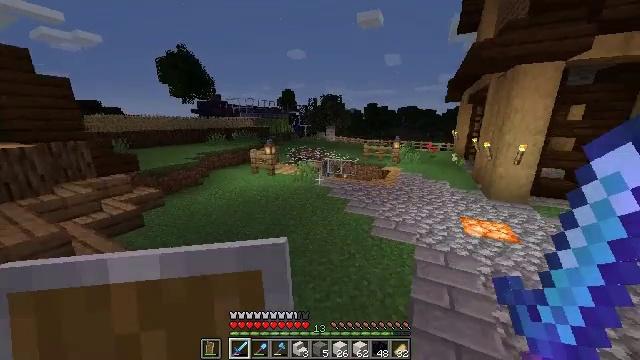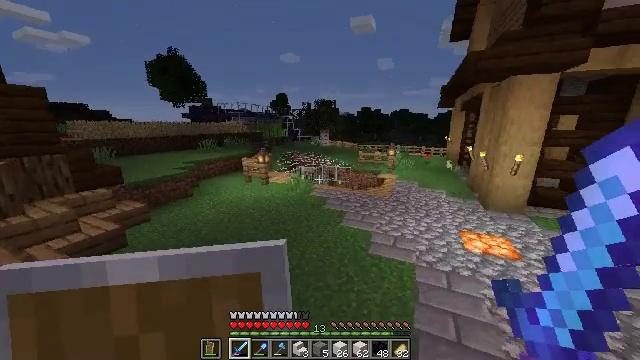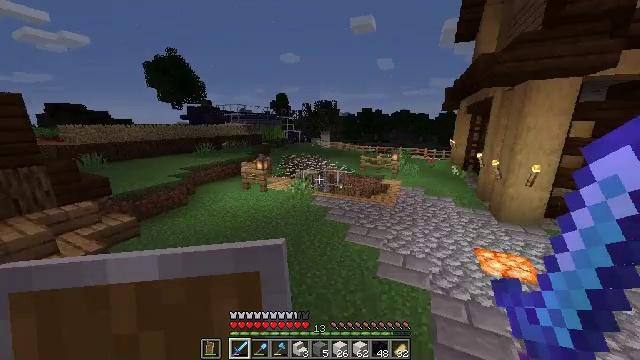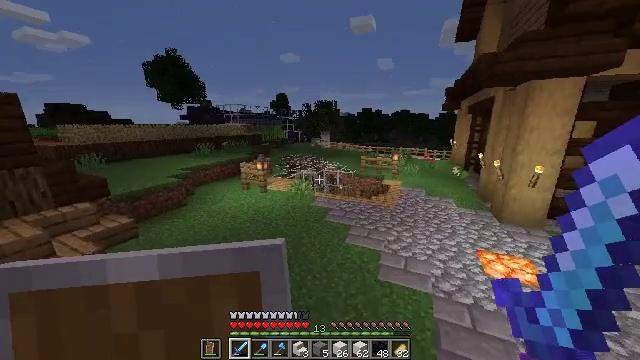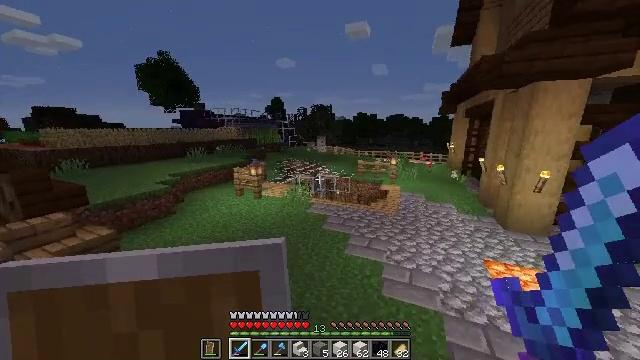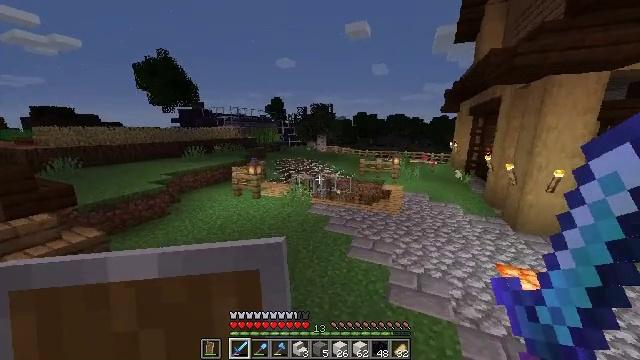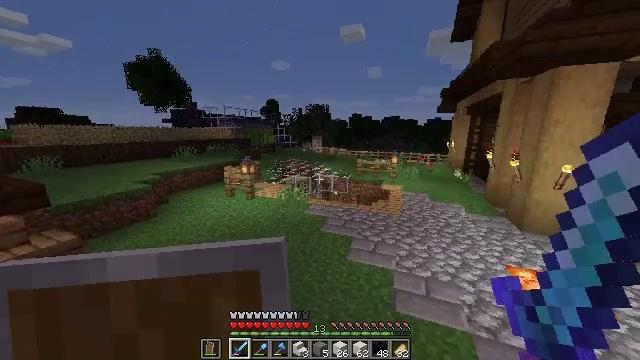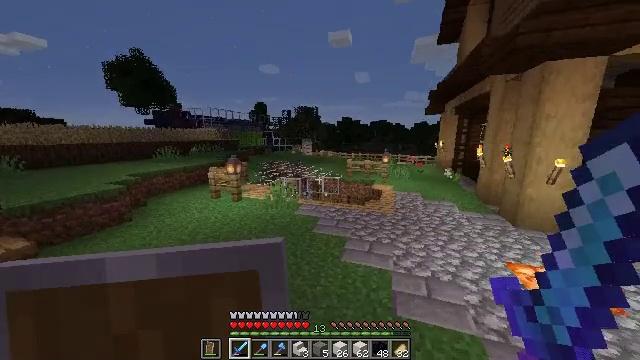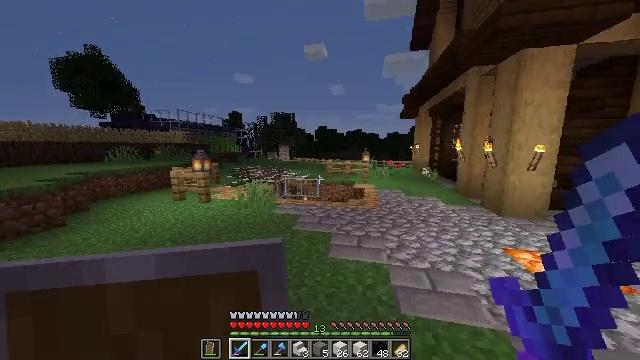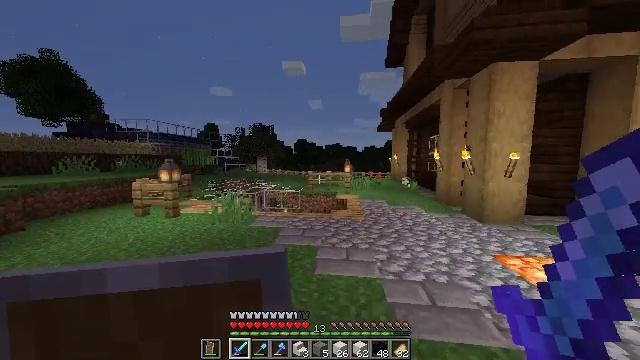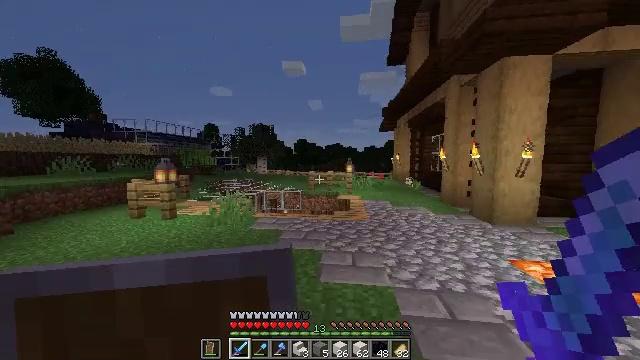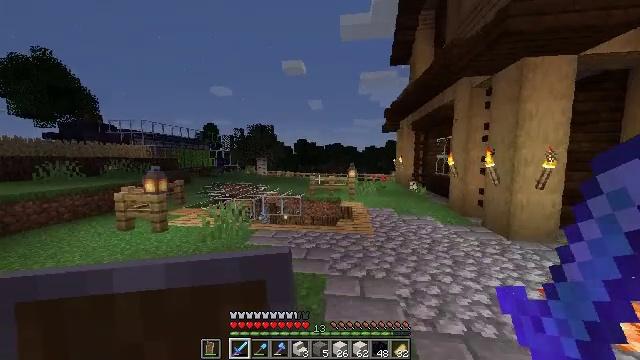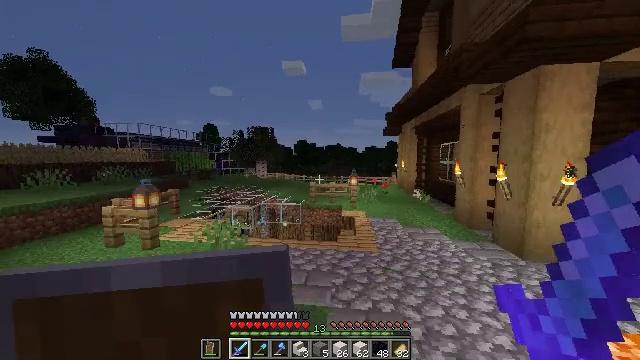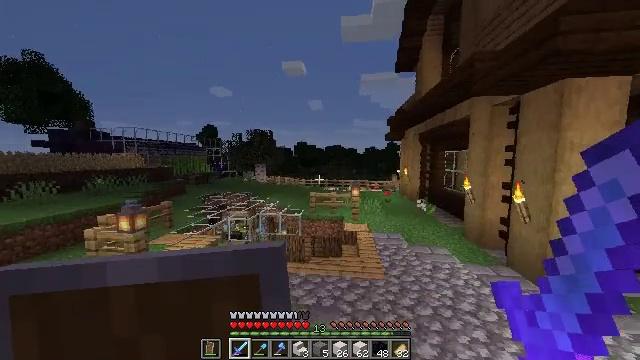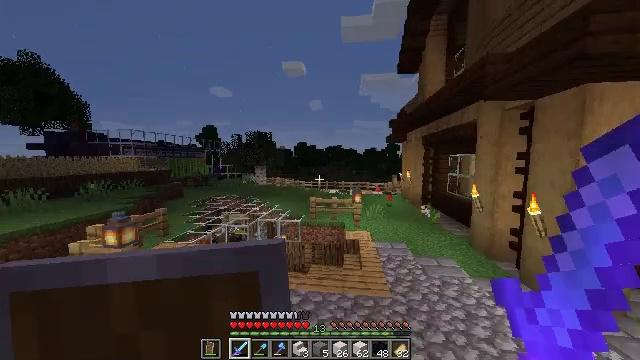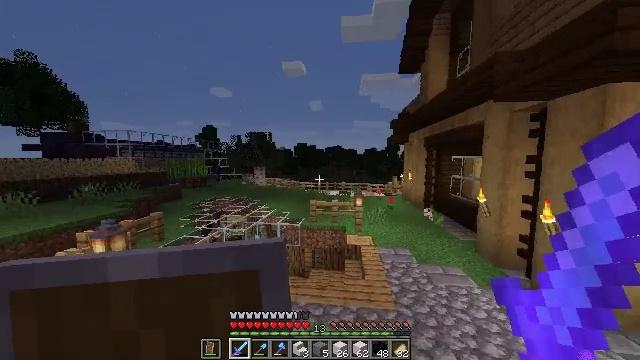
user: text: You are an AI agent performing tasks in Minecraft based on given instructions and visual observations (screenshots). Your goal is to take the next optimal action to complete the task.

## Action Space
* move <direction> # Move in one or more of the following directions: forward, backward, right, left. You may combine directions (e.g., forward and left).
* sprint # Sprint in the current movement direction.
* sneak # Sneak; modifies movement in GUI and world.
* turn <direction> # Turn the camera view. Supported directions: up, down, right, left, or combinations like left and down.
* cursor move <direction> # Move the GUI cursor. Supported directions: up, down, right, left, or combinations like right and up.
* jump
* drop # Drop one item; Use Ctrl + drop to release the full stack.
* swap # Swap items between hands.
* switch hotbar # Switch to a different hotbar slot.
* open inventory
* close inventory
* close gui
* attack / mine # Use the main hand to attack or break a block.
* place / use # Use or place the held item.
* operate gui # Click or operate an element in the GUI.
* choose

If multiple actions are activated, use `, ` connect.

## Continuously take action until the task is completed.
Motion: motion action
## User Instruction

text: Open the crafting grid to craft polished diorite stairs.
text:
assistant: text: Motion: move forward, turn right, jump
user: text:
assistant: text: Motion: move forward, jump
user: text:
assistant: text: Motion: move forward, jump
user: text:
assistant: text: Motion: move forward, turn right and up
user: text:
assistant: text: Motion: move forward, jump
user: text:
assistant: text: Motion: move forward, turn right, jump
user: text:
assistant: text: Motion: move forward, turn right and up, jump
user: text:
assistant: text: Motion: move forward, turn right and up, jump
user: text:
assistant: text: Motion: move forward, turn right and up, jump
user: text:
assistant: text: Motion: move forward
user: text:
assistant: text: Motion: move forward, jump
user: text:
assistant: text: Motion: move forward, jump
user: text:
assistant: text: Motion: move forward, jump
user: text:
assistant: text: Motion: move forward, jump
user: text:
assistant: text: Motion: move forward, jump
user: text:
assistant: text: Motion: move forward, jump
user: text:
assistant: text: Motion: move forward, turn left and up, jump
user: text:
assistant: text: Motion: move forward, turn left and down
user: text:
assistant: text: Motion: move forward, turn left and down
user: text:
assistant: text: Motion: move forward, turn left and down
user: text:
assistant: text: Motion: move forward, turn left and down
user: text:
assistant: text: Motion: move forward, turn left and down
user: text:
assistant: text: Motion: move forward, turn down
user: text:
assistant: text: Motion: move forward
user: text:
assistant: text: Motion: move forward, turn down
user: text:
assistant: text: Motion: move forward, turn down
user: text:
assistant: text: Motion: move forward, turn down
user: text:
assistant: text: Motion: move forward, turn left and down
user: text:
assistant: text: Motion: move forward
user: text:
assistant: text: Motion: move forward